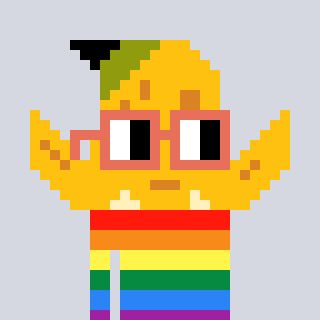
a pixel art character with square orange glasses, a banana-shaped head and a teal-colored body on a cool background